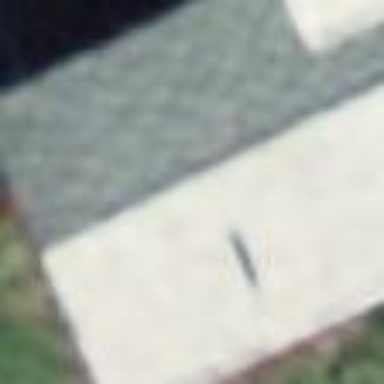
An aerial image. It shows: Detached building.